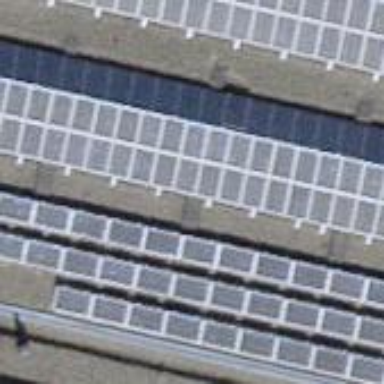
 consisting of solar photovoltaic panels."